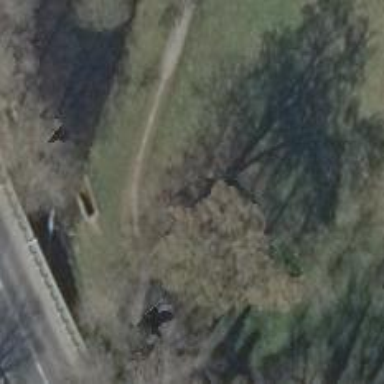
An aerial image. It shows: Path.